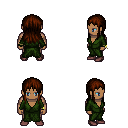
a pixel art fantasy rpg character, male body template, human, dark skin, green robe, red pants, brown unkempt hairstyle, bracelets, maroon shoes, four views (front, back, left, right), 2x2 character sprite sheet, small pixel art, hard edges, no anti-aliasing